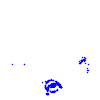
Particle: electron